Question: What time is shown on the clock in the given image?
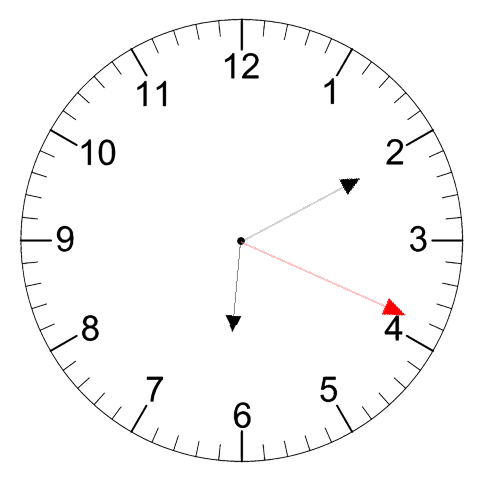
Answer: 06:10:19